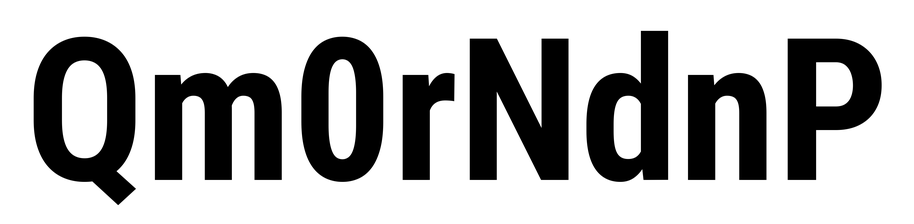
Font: Roboto_Condensed_Bold